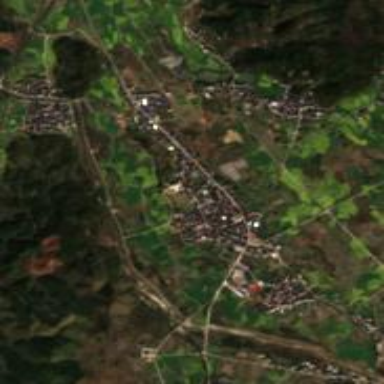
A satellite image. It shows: Township classified as town.